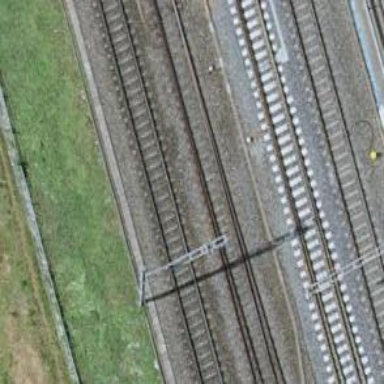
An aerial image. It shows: Railway switch.